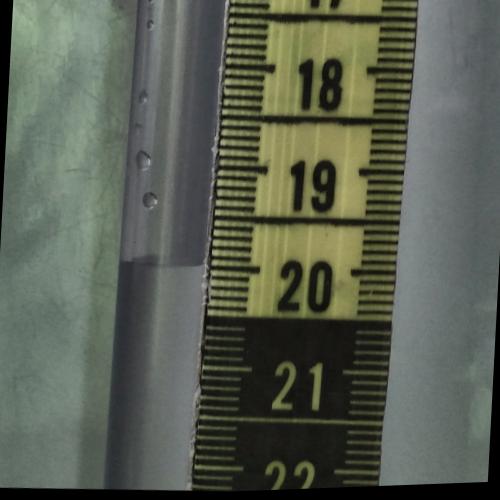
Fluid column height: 20.0 cm